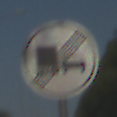
Verkehrszeichen: EndeUeberholverbotKraftfahrzeuge
Umgebung: Outdoor, Suburban
Tageszeit: MorningAfternoon
Wetter: Clear
Licht: Natural
Jahreszeit: NotSpecified
Kontrast: HighContrast